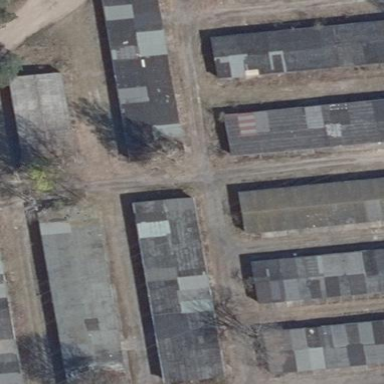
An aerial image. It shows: Group of garages.